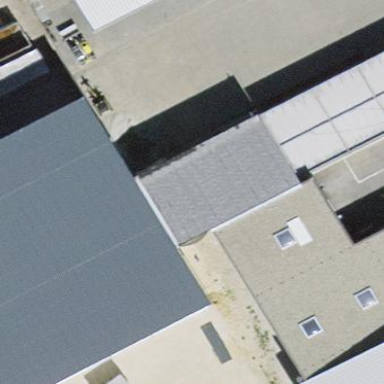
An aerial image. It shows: Industrial building.